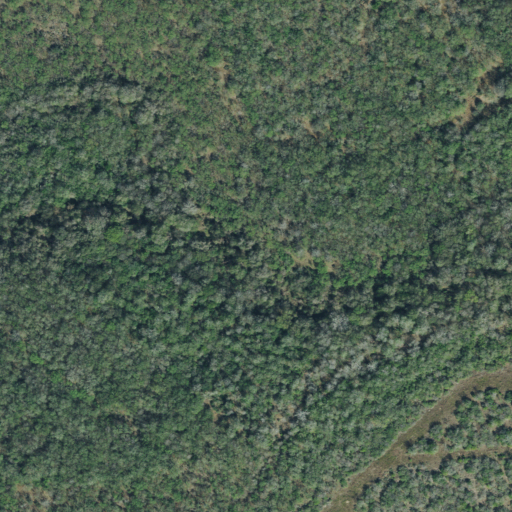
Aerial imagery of valley in Texas named Rock Hollow containing deciduous forest, mixed forest, shrub, and woody wetlands